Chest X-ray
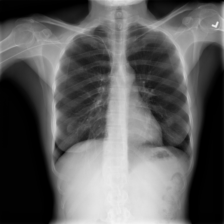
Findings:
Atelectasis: negative
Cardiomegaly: negative
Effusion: negative
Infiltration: negative
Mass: negative
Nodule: negative
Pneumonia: negative
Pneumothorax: negative
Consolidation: negative
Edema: negative
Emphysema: negative
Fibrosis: negative
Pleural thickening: negative
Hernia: negative